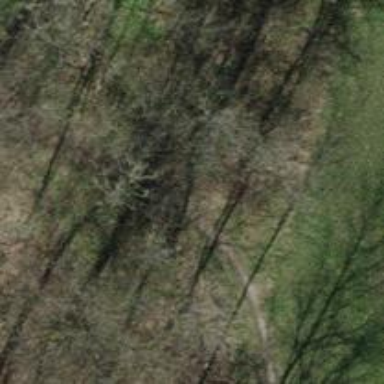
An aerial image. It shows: Path with fine gravel surface.